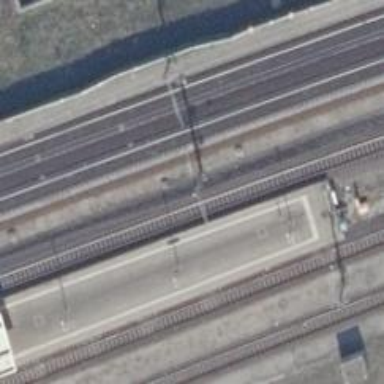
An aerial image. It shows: Milestone along the railway with catenary mast.